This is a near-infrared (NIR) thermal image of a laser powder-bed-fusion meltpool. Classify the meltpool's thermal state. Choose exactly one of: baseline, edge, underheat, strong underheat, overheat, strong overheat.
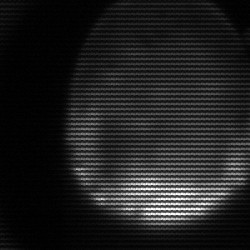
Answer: edge